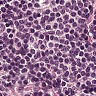
Metastatic tissue present: no